Aerial crown-view tile of a tropical tree (Barro Colorado Island, Panama), acquired 20241216:
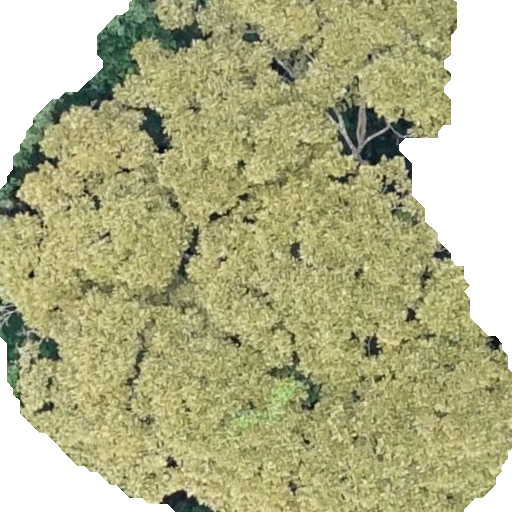
Species: Dipteryx oleifera
GBIF accepted scientific name: Dipteryx oleifera
Crown area: 385.517 m²